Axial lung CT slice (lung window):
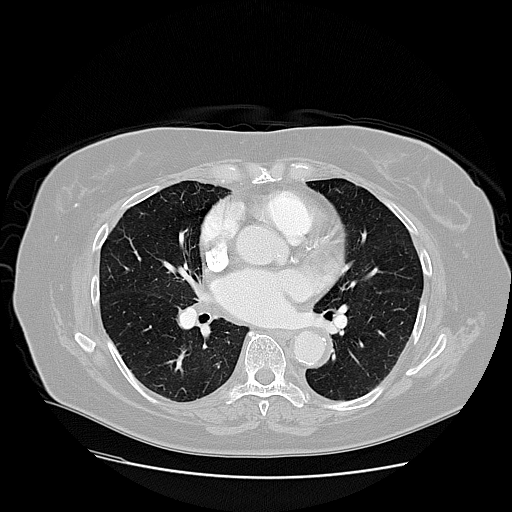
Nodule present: no